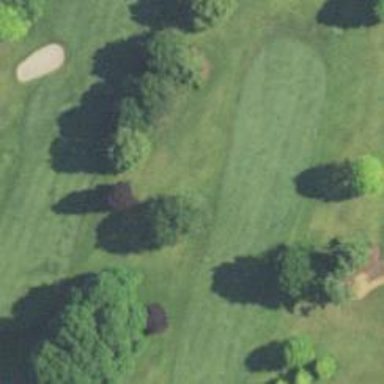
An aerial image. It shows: Golf hole.